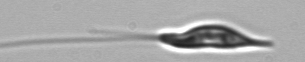
Label: Euglena